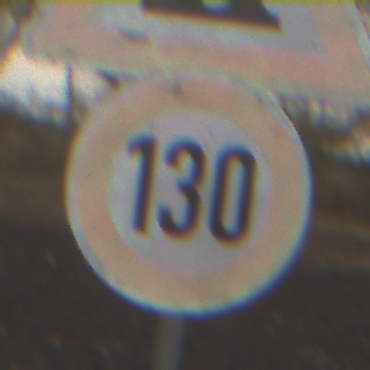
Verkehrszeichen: Geschwindigkeit130
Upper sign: UnebeneFahrbahn
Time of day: MorningAfternoon
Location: Outdoor (Nature)
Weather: Overcast
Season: NotSpecified
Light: Natural